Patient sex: M
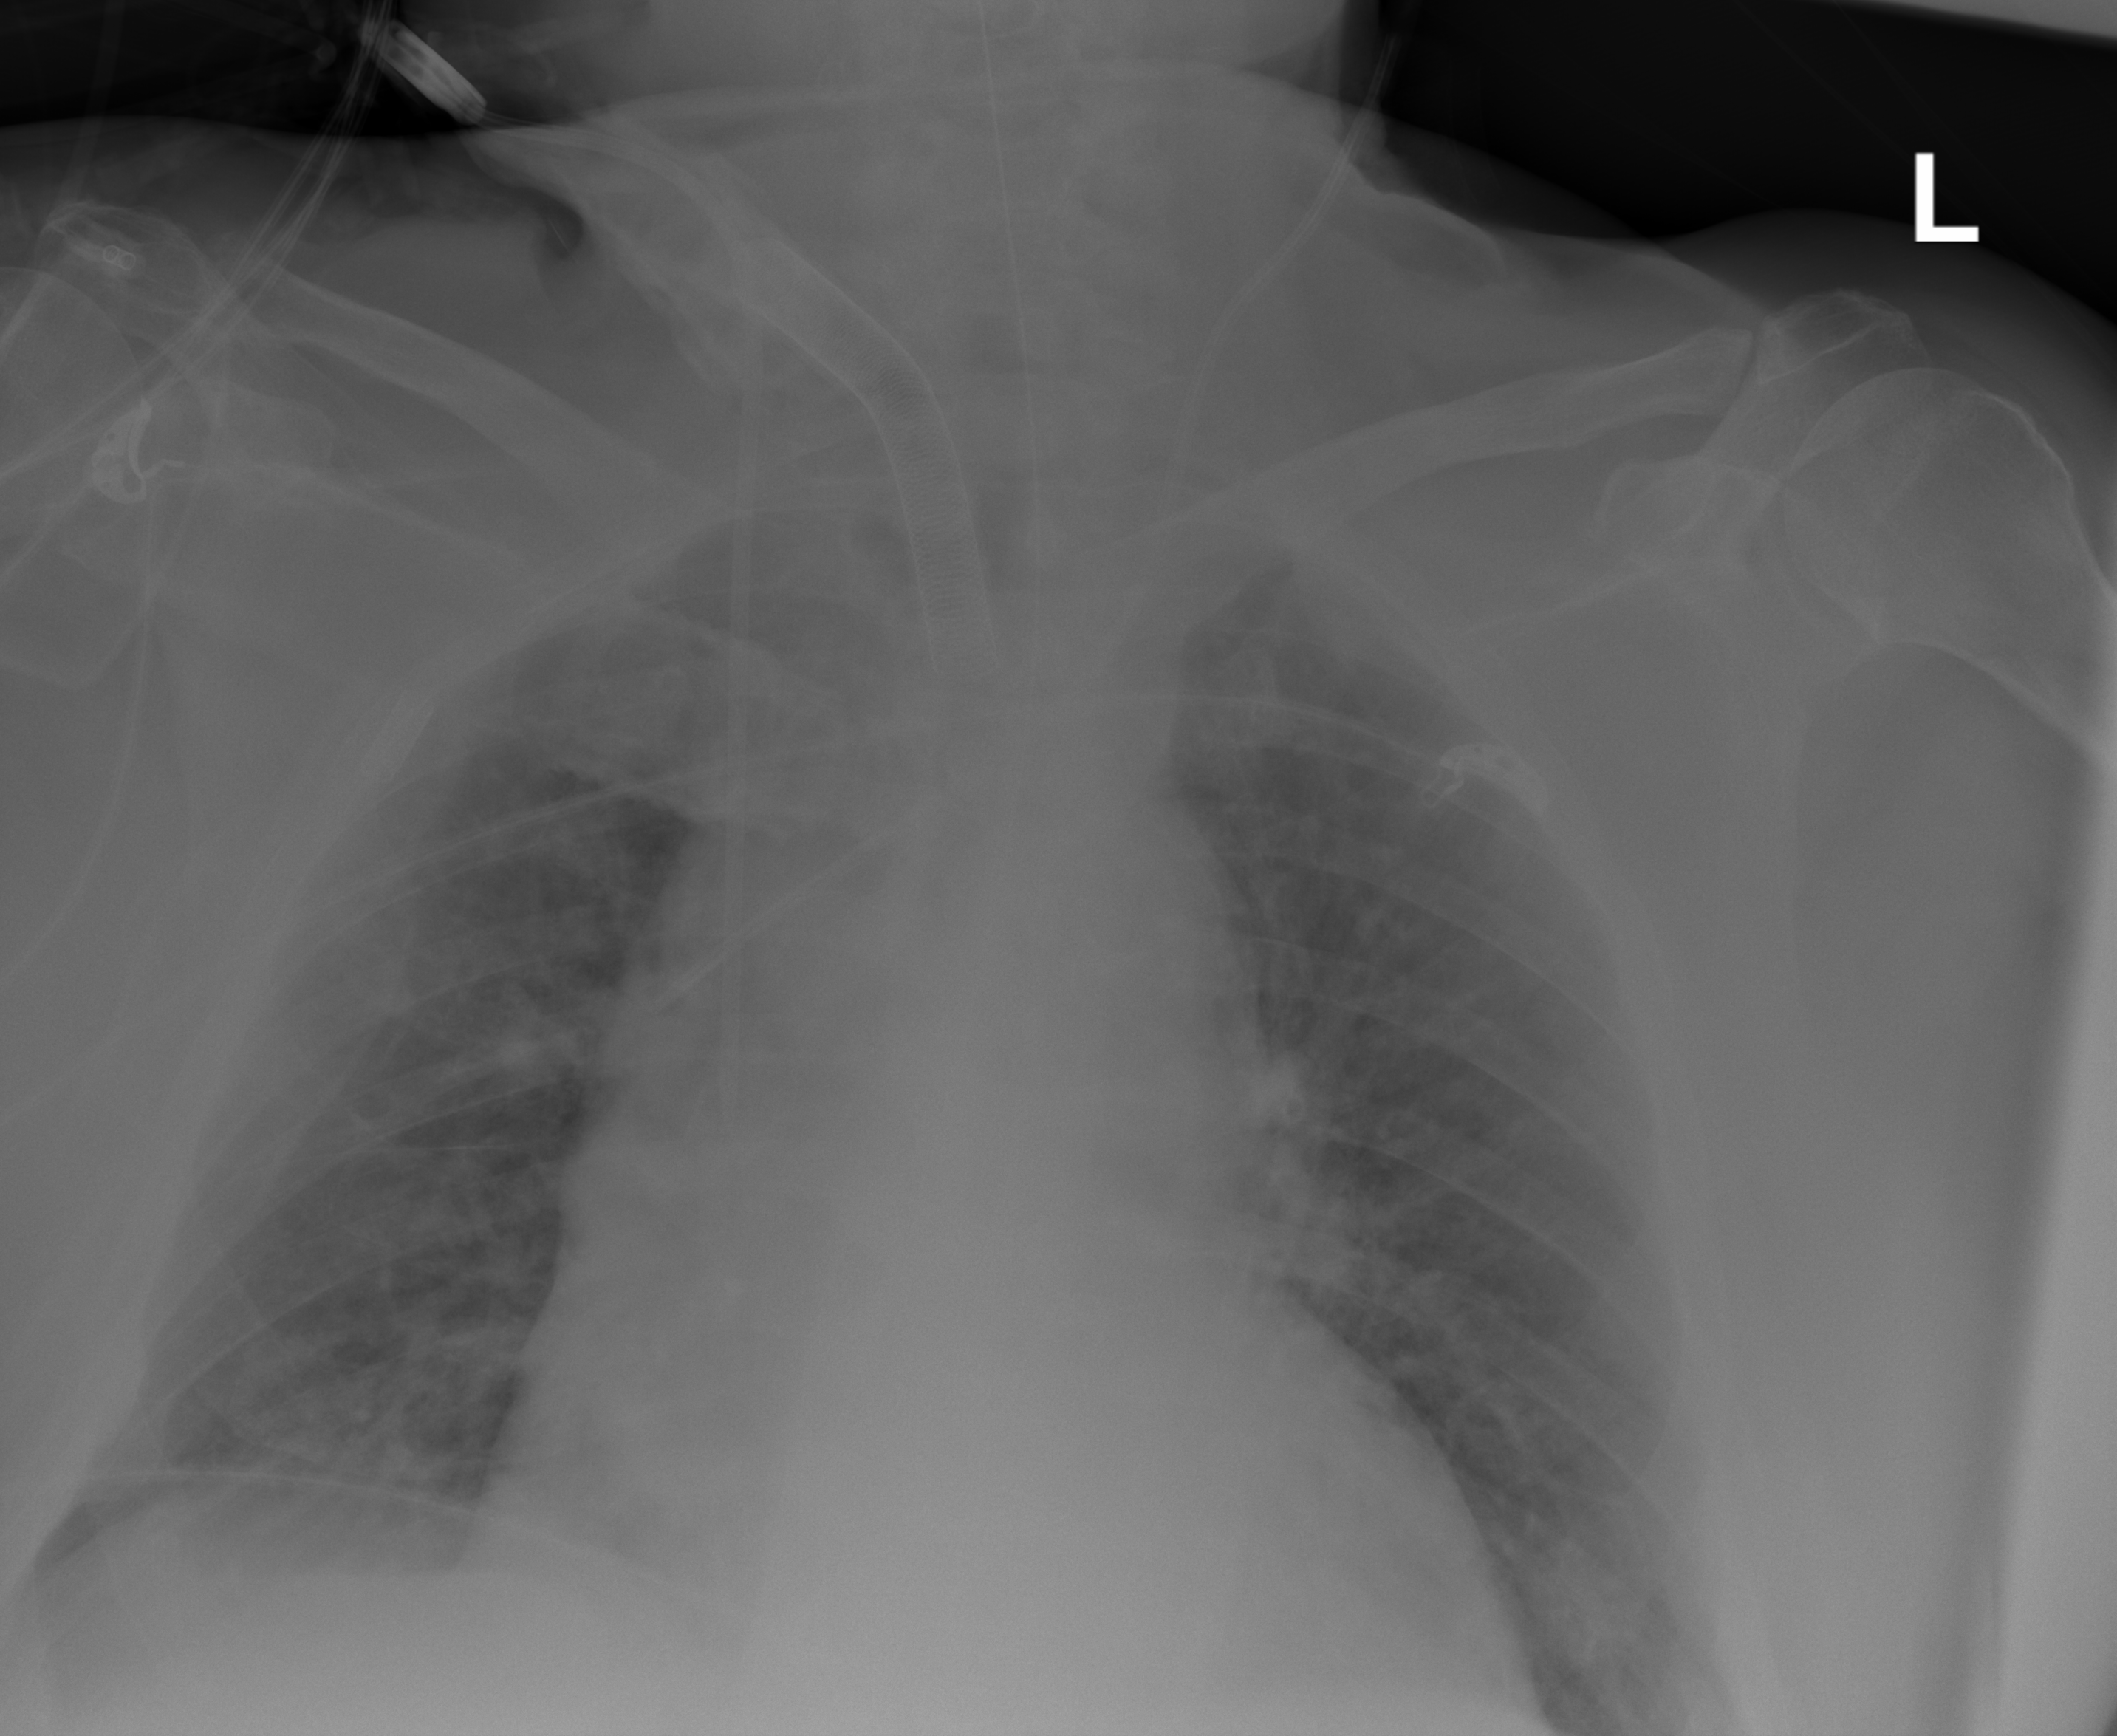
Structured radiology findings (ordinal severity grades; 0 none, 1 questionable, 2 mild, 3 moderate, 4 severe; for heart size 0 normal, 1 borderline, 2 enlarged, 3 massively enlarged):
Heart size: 2
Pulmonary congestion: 2
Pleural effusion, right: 0
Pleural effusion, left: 0
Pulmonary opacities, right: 1
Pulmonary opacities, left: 1
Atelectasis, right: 0
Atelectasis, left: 2